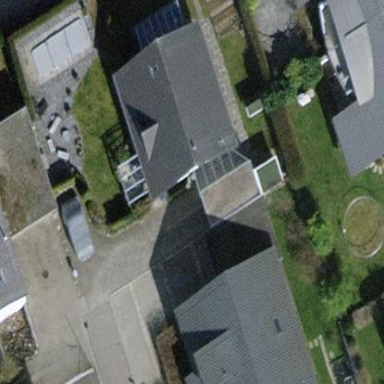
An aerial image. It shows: Detached building.